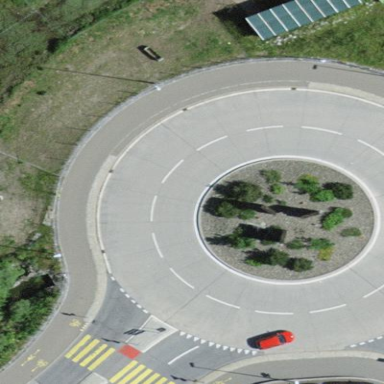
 featuring roundabout junction. The sidewalk is separate from the road."